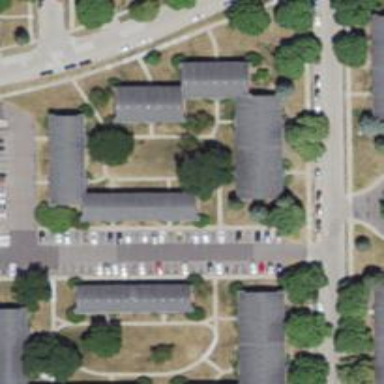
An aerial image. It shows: View of apartment building.